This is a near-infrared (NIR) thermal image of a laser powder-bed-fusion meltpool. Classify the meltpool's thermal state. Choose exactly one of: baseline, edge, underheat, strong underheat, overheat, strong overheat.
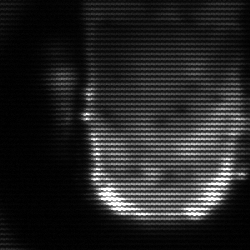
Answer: baseline